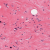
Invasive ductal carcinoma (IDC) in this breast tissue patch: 0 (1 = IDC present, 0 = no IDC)